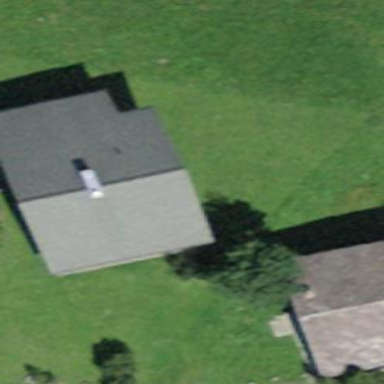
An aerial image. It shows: Detached building.